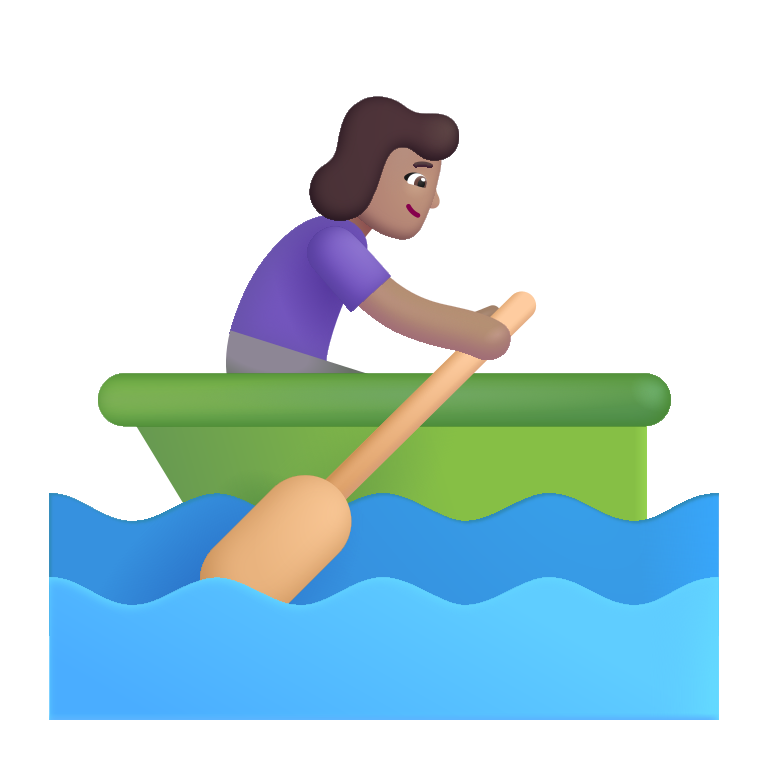
woman rowing boat color